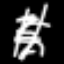
Label: palm tree